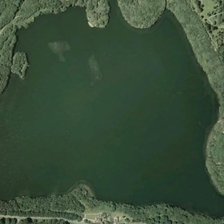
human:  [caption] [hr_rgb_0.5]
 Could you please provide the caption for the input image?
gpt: many green trees are around an irregular green pond .

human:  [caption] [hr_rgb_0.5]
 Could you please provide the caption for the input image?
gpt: many green trees are around an irregular green pond .

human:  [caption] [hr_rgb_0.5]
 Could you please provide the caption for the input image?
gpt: many green trees are around an irregular green pond .

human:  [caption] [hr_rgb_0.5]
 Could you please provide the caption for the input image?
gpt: many green trees are around an irregular green pond .

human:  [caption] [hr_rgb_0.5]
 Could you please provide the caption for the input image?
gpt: many green trees are around an irregular green pond .